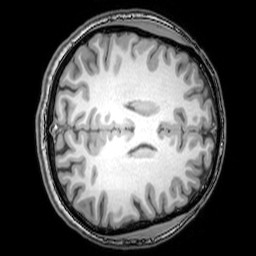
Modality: T1w
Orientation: axial
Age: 20
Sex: male
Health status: healthy
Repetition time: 0.081 s
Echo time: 0.037 s